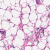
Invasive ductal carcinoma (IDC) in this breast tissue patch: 0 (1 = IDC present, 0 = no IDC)